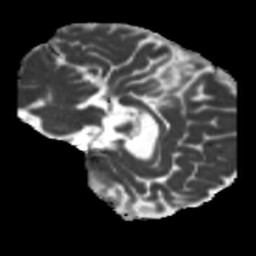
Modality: MD
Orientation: sagittal
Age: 46
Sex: male
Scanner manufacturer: siemens
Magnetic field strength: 3 T
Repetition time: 5.25 s
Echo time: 0.08 s